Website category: book
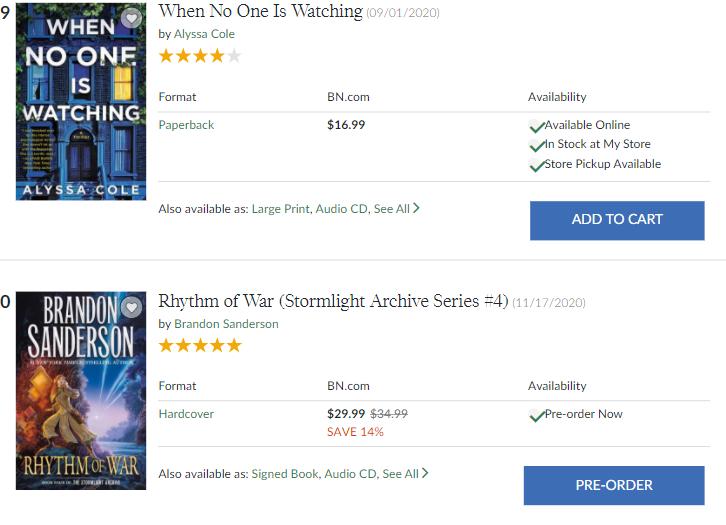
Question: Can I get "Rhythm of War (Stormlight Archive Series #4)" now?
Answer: no

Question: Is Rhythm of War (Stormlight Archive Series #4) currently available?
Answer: no

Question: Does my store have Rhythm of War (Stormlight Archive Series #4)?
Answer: no

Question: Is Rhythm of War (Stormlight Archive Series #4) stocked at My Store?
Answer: no

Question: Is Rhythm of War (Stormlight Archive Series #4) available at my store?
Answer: no

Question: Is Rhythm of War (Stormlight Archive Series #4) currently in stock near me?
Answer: no

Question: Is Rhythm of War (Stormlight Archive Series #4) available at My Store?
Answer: no

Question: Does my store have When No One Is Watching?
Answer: yes

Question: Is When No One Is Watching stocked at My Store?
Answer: yes

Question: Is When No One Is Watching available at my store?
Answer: yes

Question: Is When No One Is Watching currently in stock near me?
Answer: yes

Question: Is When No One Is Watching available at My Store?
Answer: yes

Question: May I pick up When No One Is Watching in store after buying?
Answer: yes

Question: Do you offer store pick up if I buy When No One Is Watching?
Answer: yes

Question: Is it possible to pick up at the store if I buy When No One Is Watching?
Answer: yes

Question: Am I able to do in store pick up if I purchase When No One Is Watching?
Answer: yes

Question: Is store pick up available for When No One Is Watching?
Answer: yes

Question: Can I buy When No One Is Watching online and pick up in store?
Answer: yes

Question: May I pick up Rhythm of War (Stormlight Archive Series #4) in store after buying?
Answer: no

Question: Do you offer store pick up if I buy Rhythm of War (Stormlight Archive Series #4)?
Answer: no

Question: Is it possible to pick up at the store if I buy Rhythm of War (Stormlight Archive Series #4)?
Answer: no

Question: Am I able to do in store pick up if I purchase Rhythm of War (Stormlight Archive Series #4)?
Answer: no

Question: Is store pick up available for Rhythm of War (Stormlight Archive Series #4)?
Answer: no

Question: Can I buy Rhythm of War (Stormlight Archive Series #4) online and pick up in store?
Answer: no